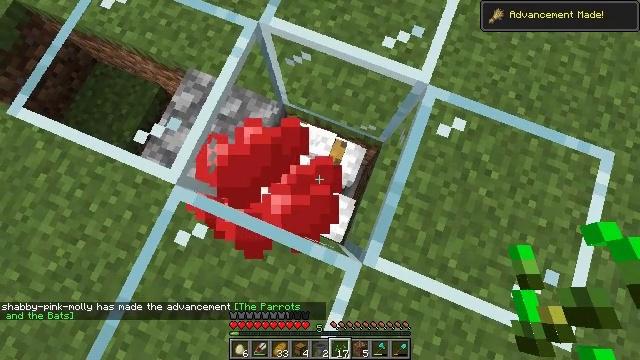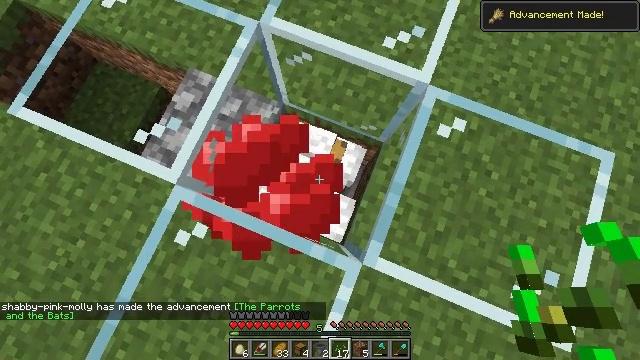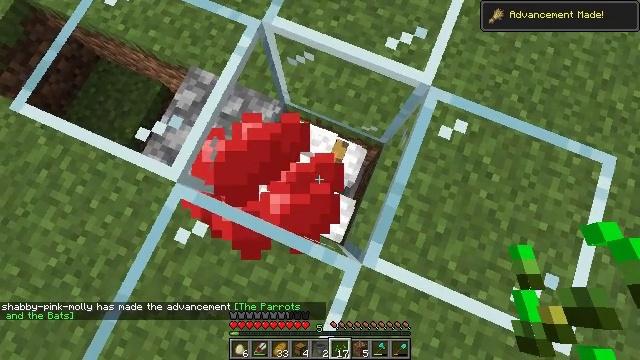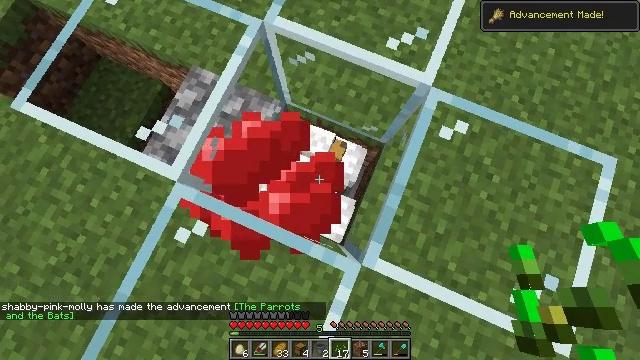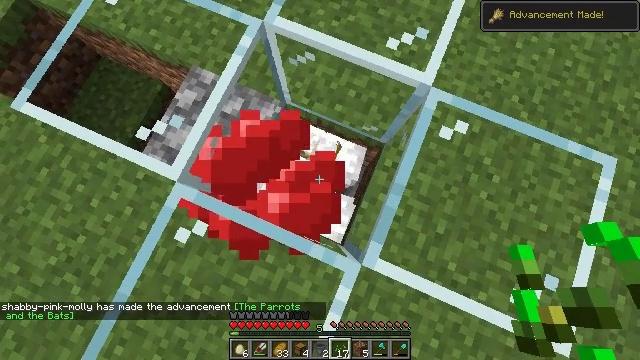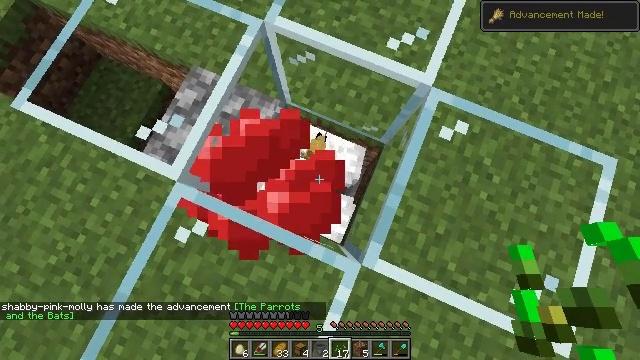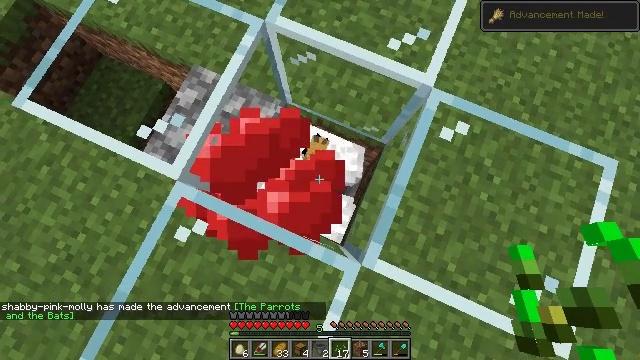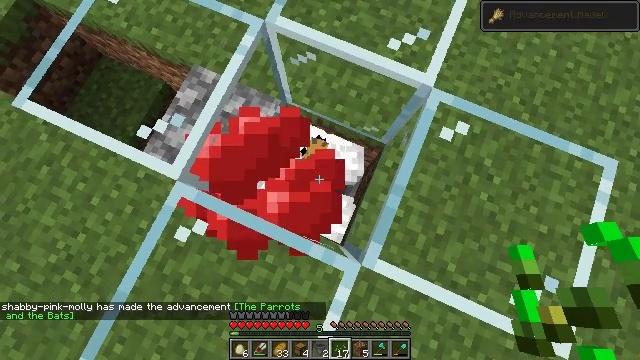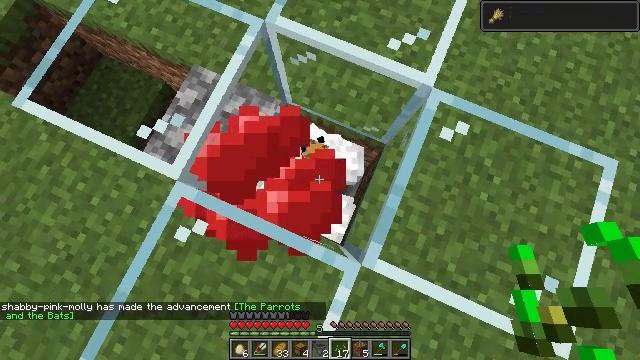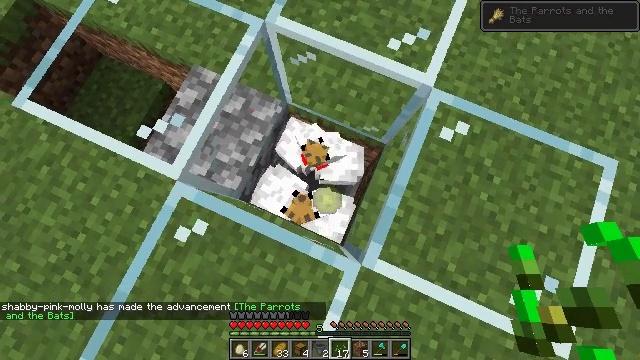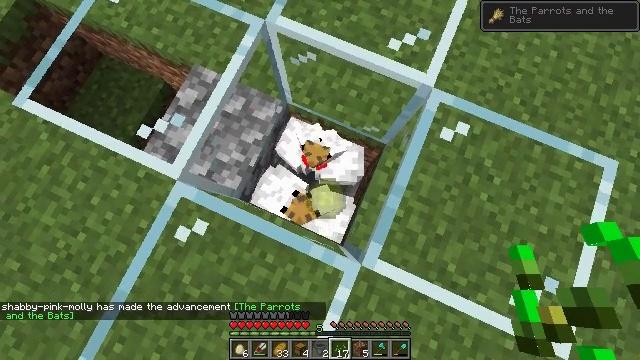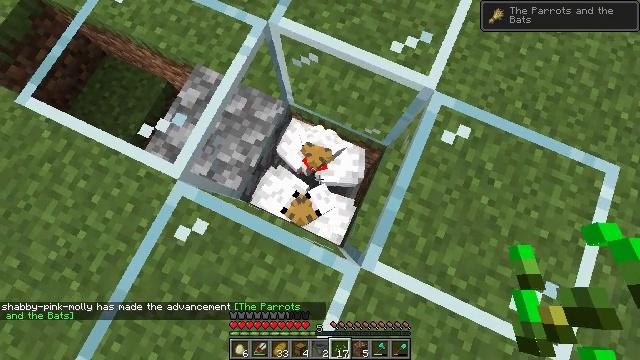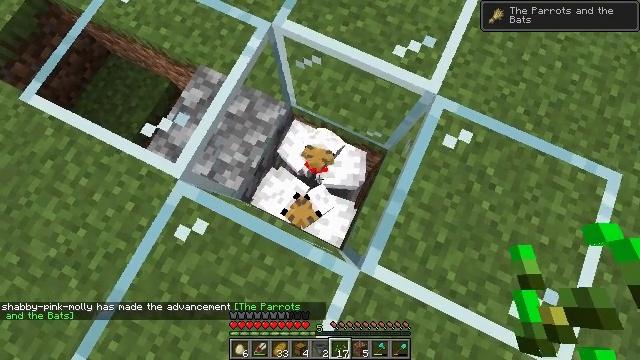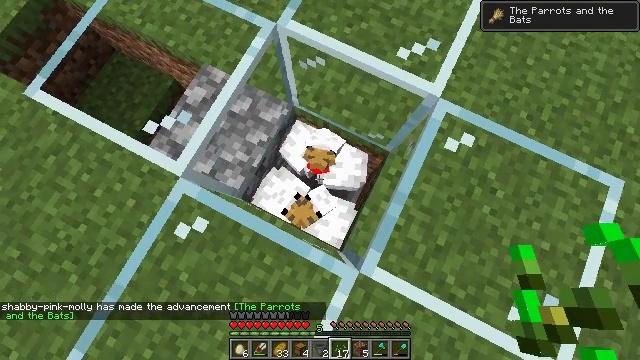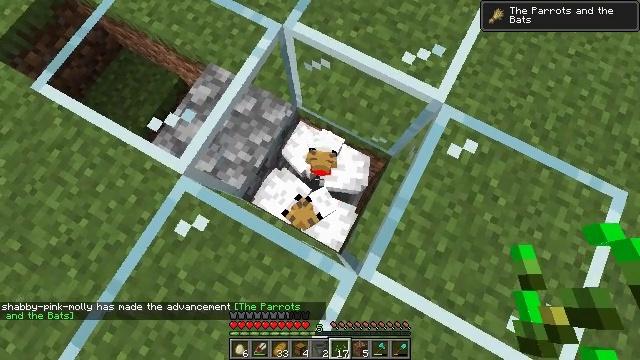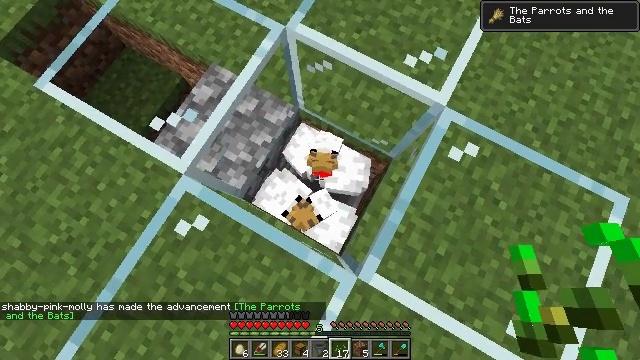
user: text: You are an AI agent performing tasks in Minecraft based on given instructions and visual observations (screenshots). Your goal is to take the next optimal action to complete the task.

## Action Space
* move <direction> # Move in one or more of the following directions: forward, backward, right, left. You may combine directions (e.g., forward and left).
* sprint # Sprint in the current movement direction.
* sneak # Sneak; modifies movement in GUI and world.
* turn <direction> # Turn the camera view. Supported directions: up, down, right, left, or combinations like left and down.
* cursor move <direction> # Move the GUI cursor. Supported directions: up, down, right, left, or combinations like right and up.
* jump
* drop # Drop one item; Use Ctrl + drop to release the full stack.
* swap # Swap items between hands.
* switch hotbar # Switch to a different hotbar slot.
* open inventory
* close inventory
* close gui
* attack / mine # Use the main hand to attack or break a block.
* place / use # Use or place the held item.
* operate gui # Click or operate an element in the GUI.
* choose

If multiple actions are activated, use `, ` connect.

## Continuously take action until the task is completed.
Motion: motion action
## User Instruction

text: Combat enemy.
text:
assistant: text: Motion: sneak
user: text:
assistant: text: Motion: sneak
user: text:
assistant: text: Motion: sneak
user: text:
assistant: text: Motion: sneak
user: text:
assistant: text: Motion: sneak
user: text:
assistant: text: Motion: sneak
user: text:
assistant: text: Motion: sneak
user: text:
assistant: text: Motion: sneak
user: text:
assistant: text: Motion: sneak
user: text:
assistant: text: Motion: sneak
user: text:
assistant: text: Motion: sneak
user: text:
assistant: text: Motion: sneak, turn left
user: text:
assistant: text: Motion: sneak, turn left
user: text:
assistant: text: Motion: sneak, turn left
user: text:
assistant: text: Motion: sneak
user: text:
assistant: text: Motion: sneak
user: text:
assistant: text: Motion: sneak
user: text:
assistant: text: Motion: sneak
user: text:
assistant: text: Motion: sneak
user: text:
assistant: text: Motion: sneak
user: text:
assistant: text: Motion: sneak
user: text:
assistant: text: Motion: sneak
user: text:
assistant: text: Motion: sneak, turn down
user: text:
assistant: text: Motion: sneak
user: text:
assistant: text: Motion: sneak
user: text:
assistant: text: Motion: sneak
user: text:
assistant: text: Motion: sneak
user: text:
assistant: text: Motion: sneak
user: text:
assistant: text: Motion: sneak
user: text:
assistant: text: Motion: sneak, turn left and up